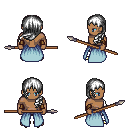
a pixel art fantasy rpg character, male body template, human, dark skin, overskirt, metal pants, white left-swept hairstyle, cloth bracers, gold boots, spear, four views (front, back, left, right), 2x2 character sprite sheet, small pixel art, hard edges, no anti-aliasing